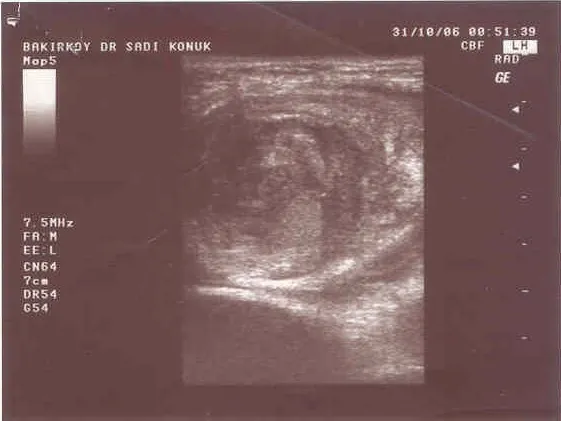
US appearance misdiagnosed as intestinal obstruction "Target sign".
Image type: radiology (ultrasound)